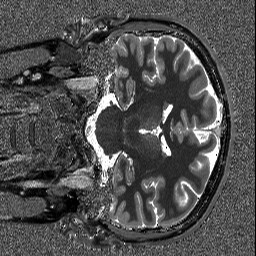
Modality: T1map
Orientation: coronal
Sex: male